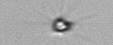
Label: Calciopappus